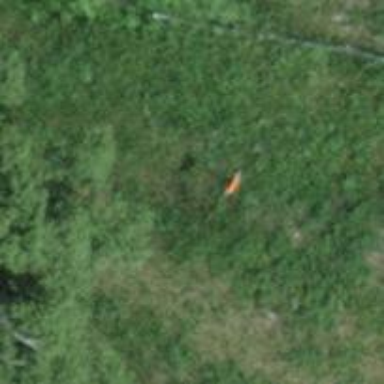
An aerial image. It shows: Pole supporting roof covering pipeline marker.